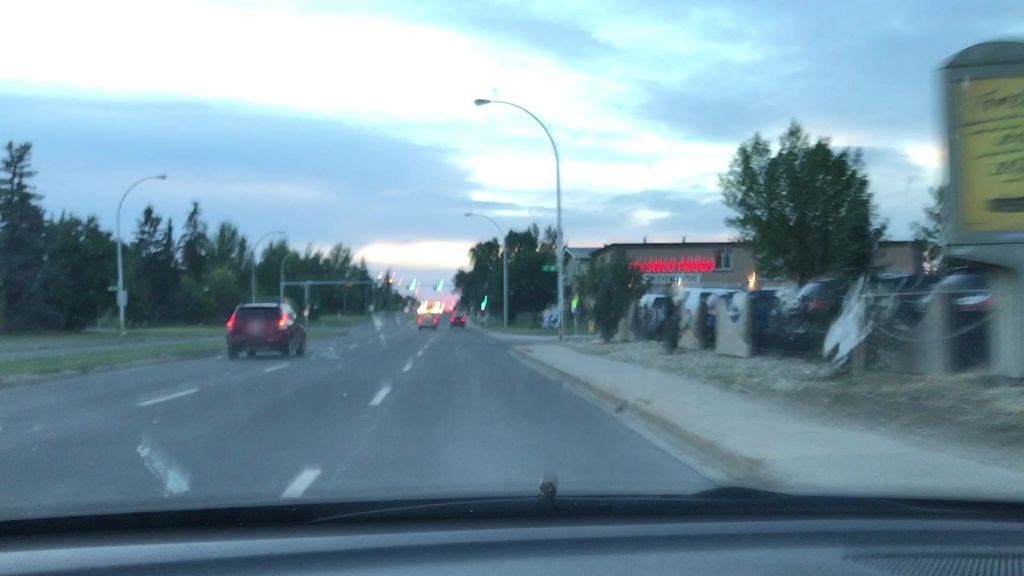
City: edmonton